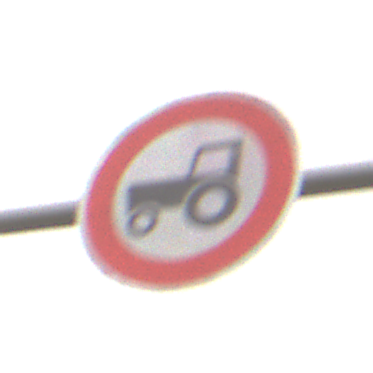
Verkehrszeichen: VerbotKraftfahrzeugeZuegeNichtSchneller25
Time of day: Midday
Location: Outdoor (Nature)
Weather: Overcast
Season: NotSpecified
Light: Natural